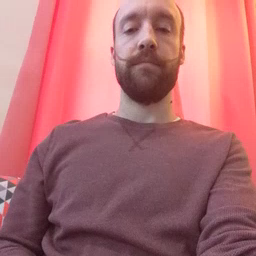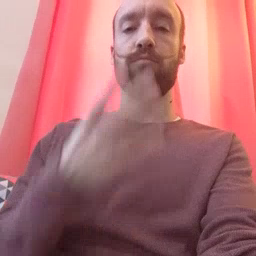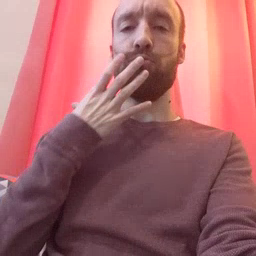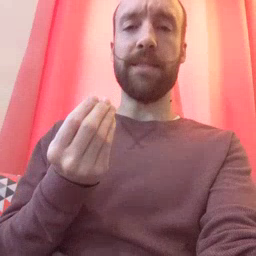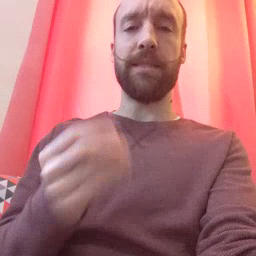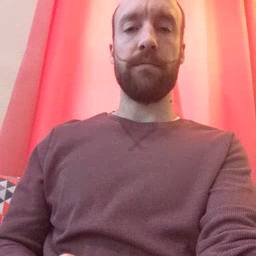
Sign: wet